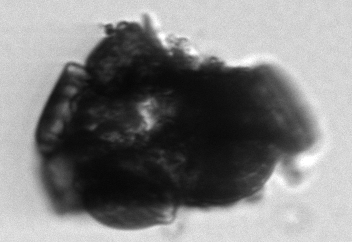
Label: Delphineis